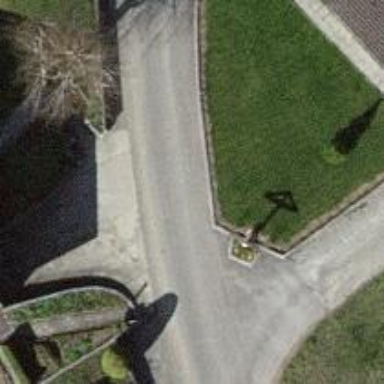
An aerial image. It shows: Historic wayside cross.